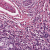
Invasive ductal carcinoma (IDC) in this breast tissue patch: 1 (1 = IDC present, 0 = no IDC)